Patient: sex F, age 65
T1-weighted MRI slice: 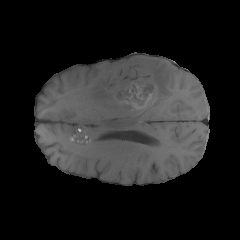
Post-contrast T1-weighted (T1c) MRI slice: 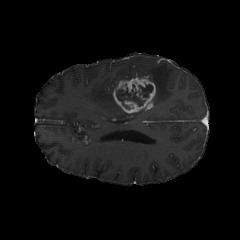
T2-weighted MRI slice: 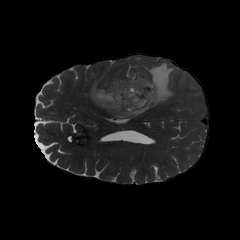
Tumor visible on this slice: yes
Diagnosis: Glioblastoma, IDH-wildtype
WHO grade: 4